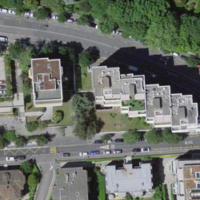
EUNIS habitat code: 54
Species observed at this site:
Nerium oleander